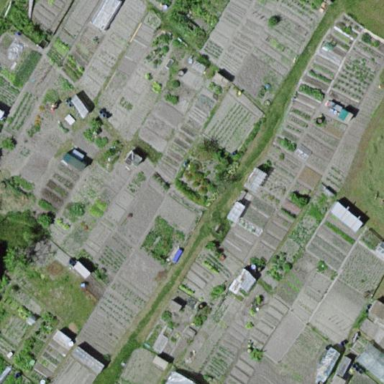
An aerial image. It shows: Area designated for allotments.